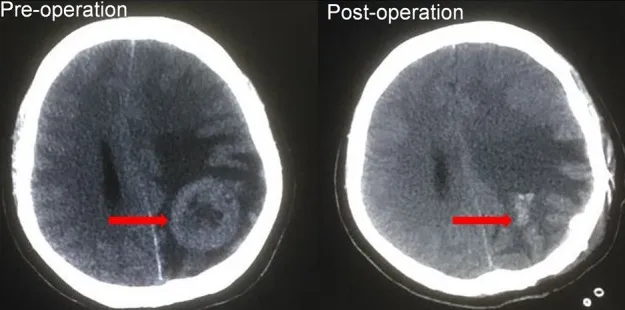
Cranial computerized tomography (CT). CT revealed the brain metastatic lesion and brain midline shift. There is a slightly high density nodule in the left parietal lobe, and the surrounding is the low density edema before operation, and patchy opacity left there after operation.
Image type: radiology (ct)